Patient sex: M
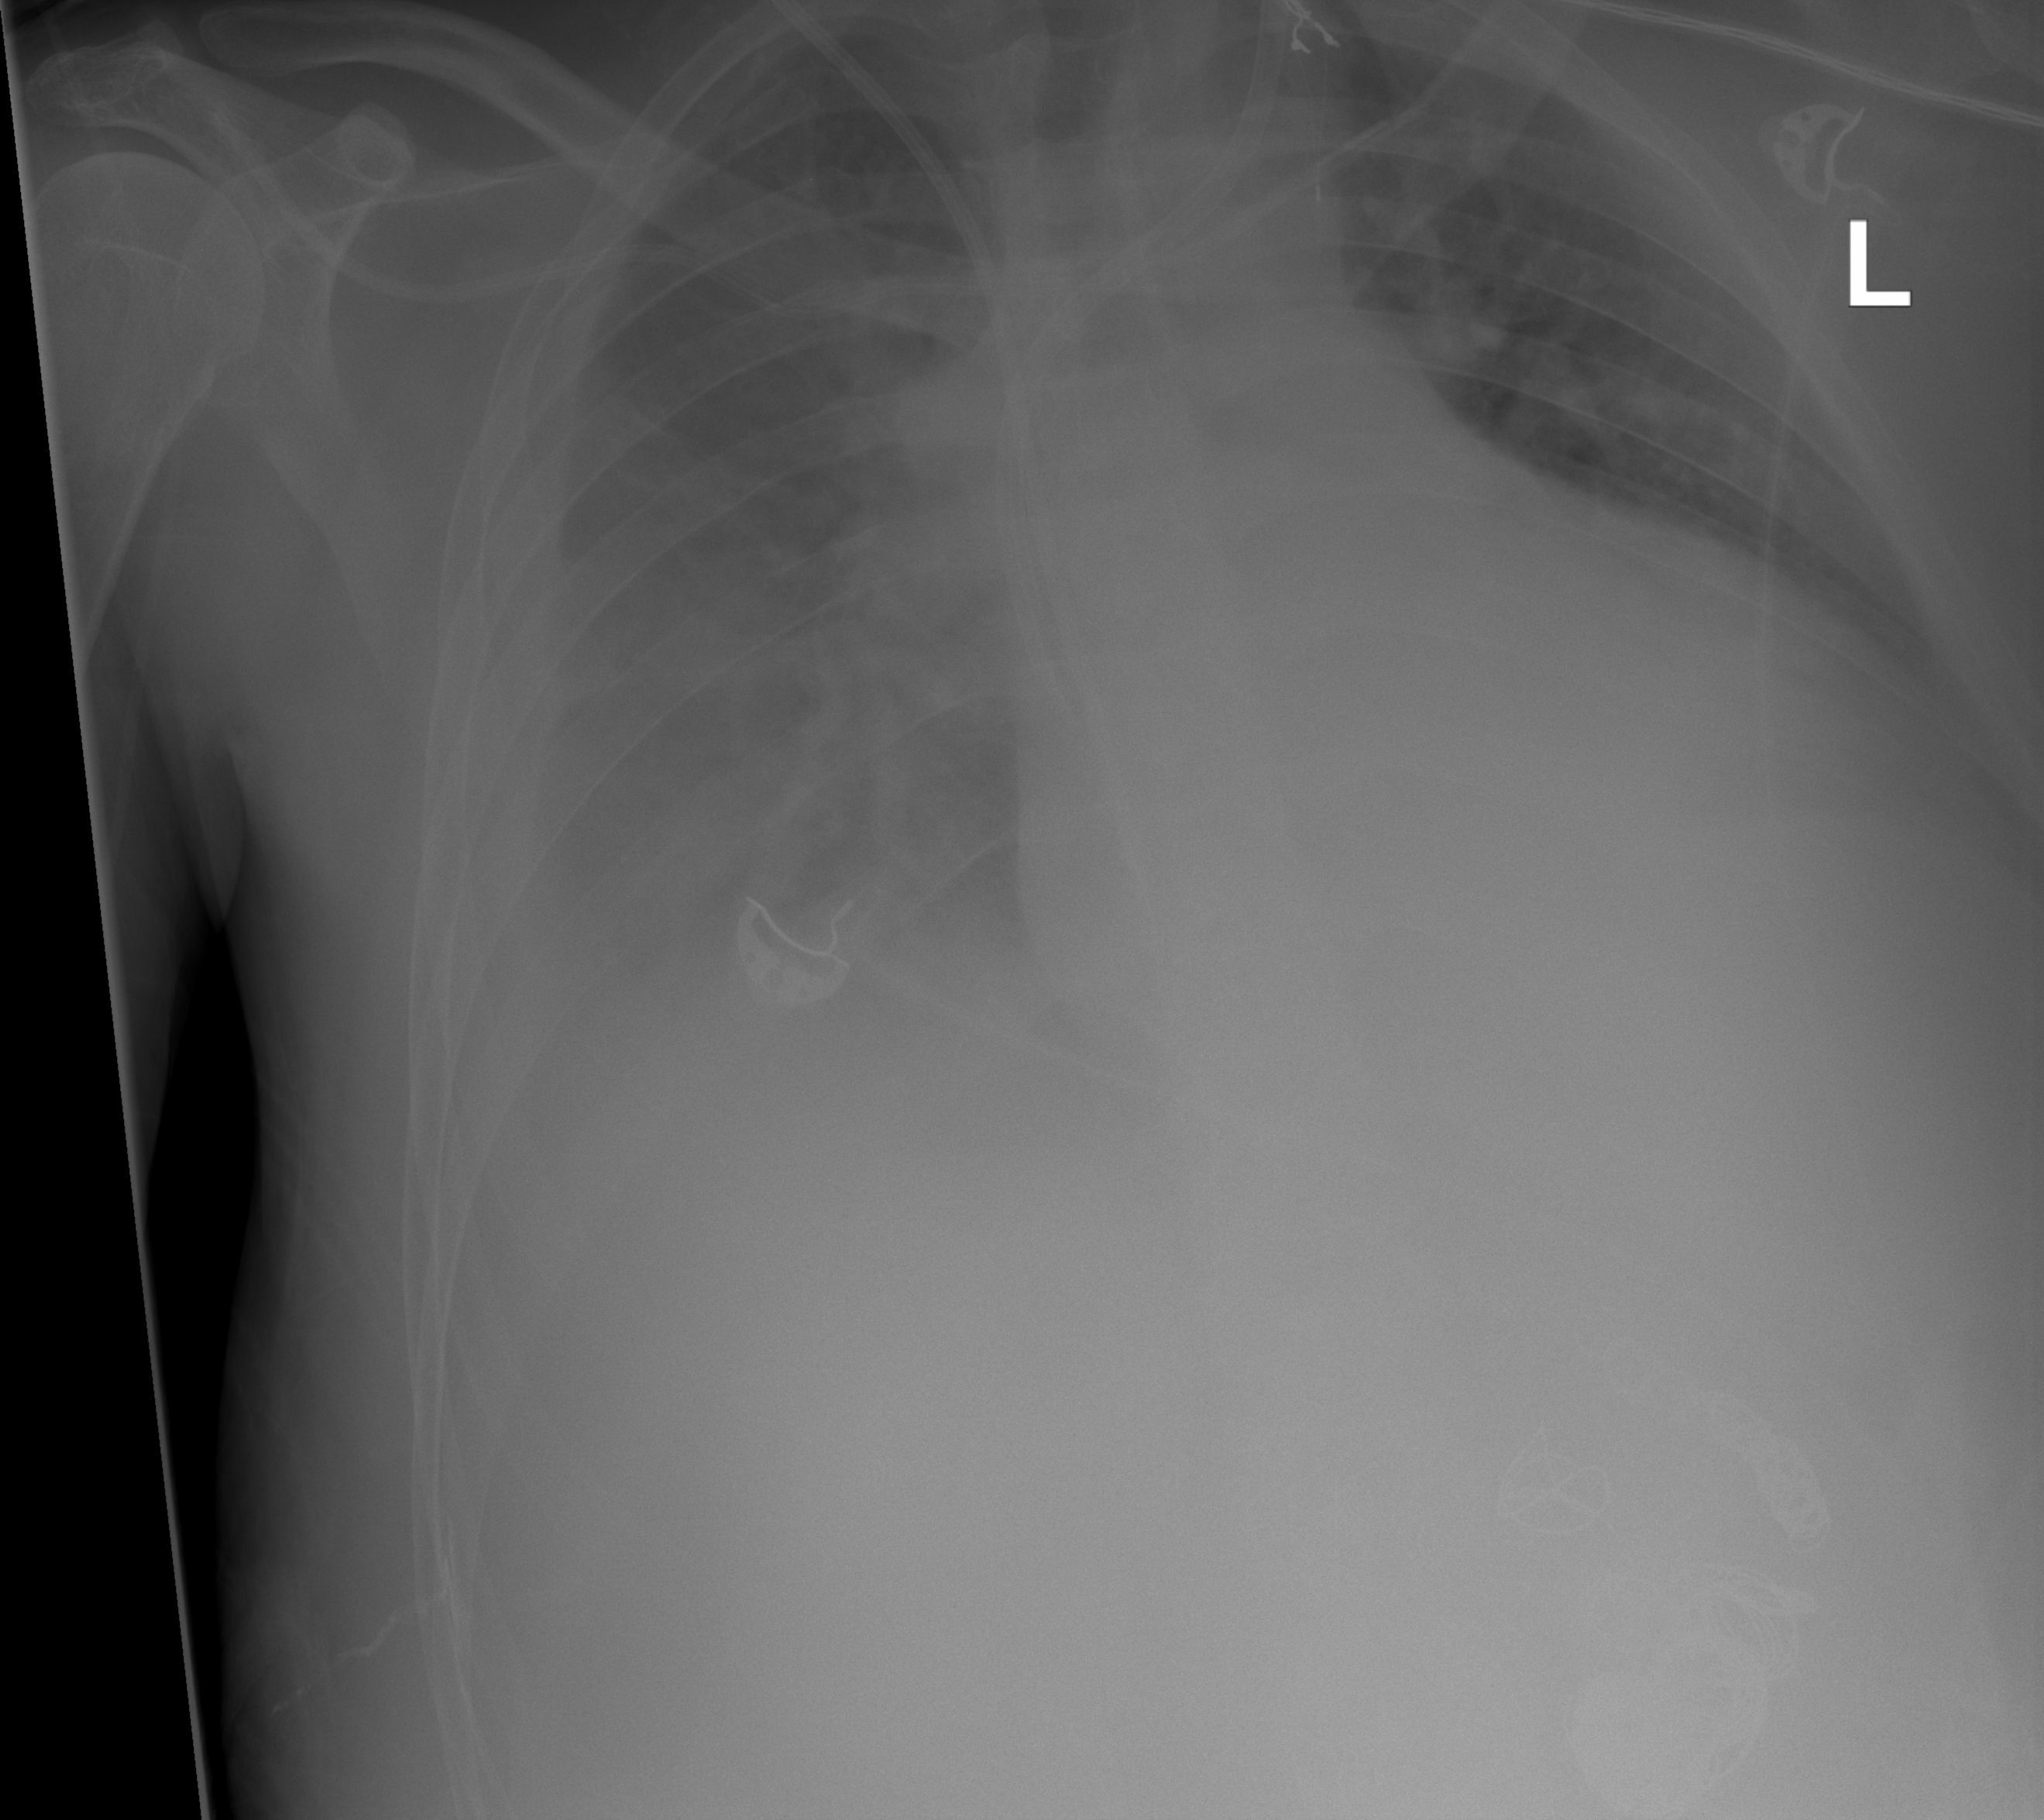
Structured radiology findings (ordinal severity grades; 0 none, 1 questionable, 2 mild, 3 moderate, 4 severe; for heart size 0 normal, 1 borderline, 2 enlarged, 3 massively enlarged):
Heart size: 2
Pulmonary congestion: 2
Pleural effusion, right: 3
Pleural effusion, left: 2
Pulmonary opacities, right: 0
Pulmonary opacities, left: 0
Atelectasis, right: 2
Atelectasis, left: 0